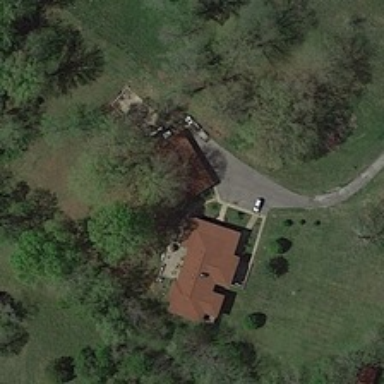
Here is a house with a red roof .